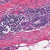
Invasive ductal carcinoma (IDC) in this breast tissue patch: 0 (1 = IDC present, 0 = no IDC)